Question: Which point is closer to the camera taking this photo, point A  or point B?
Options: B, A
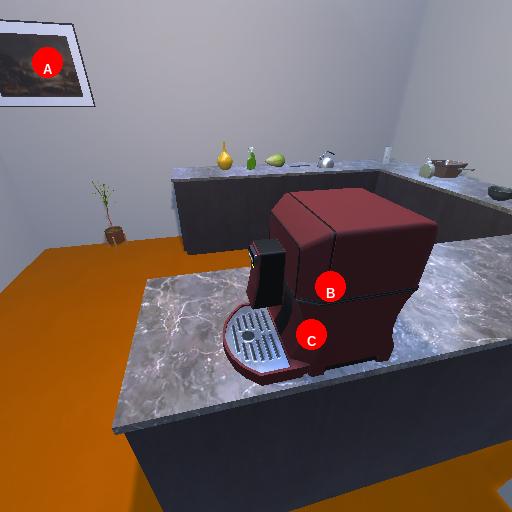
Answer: B